Question: I am trying to implement a Reed-Solomon encoder-decoder in Python supporting the decoding of both erasures and errors, and that's driving me crazy.
The implementation currently supports decoding only errors or only erasures, but not both at the same time (even if it's below the theoretical bound of 2*errors+erasures <= (n-k) ).
From Blahut's papers (<URL>, it seems we only need to initialize the error locator polynomial with the erasure locator polynomial to implicitly compute the errata locator polynomial inside Berlekamp-Massey.
This approach partially works for me: when I have 2*errors+erasures < (n-k)/2 it works, but in fact after debugging it only works because BM compute an errors locator polynomial that gets the exact same value as the erasure locator polynomial (because we are below the limit for errors-only correction), and thus it is truncated via galois fields and we end up with the correct value of the erasure locator polynomial (at least that's how I understand it, I may be wrong).
However, when we go above (n-k)/2, for example if n = 20 and k = 11, thus we have (n-k)=9 erased symbols we can correct, if we feed in 5 erasures then BM just goes wrong. If we feed in 4 erasures + 1 error (we are still well below the bound since we have 2*errors+erasures = 2+4 = 6 < 9), the BM still goes wrong.
The exact algorithm of Berlekamp-Massey I implemented can be found in <URL>, and here I attach a copy of the mathematical description:

Now, I have an almost exact reproduction of this mathematical algorithm into a Python code. What I would like is to extend it to support erasures, which I tried by initializing the error locator sigma with the erasure locator:
'''
def _berlekamp_massey(self, s, k=None, erasures_loc=None):
'''Computes and returns the error locator polynomial (sigma) and the
error evaluator polynomial (omega).
If the erasures locator is specified, we will return an errors-and-erasures locator polynomial and an errors-and-erasures evaluator polynomial.
The parameter s is the syndrome polynomial (syndromes encoded in a
generator function) as returned by _syndromes. Don't be confused with
the other s = (n-k)/2
Notes:
The error polynomial:
E(x) = E_0 + E_1 x + ... + E_(n-1) x^(n-1)
j_1, j_2, ..., j_s are the error positions. (There are at most s
errors)
Error location X_i is defined: X_i = a^(j_i)
that is, the power of a corresponding to the error location
Error magnitude Y_i is defined: E_(j_i)
that is, the coefficient in the error polynomial at position j_i
Error locator polynomial:
sigma(z) = Product( 1 - X_i * z, i=1..s )
roots are the reciprocals of the error locations
( 1/X_1, 1/X_2, ...)
Error evaluator polynomial omega(z) is here computed at the same time as sigma, but it can also be constructed afterwards using the syndrome and sigma (see _find_error_evaluator() method).
'''
# For errors-and-erasures decoding, see: Blahut, Richard E. "Transform techniques for error control codes." IBM Journal of Research and development 23.3 (1979): 299-315. http://citeseerx.ist.psu.edu/viewdoc/download?doi=10.1.1.92.600&rep=rep1&type=pdf and also a MatLab implementation here: http://www.mathworks.com/matlabcentral/fileexchange/23567-reed-solomon-errors-and-erasures-decoder/content//RS_E_E_DEC.m
# also see: Blahut, Richard E. "A universal Reed-Solomon decoder." IBM Journal of Research and Development 28.2 (1984): 150-158. http://citeseerx.ist.psu.edu/viewdoc/download?doi=10.1.1.84.2084&rep=rep1&type=pdf
# or alternatively see the reference book by Blahut: Blahut, Richard E. Theory and practice of error control codes. Addison-Wesley, 1983.
# and another good alternative book with concrete programming examples: Jiang, Yuan. A practical guide to error-control coding using Matlab. Artech House, 2010.
n = self.n
if not k: k = self.k
# Initialize:
if erasures_loc:
sigma = [ Polynomial(erasures_loc.coefficients) ] # copy erasures_loc by creating a new Polynomial
B = [ Polynomial(erasures_loc.coefficients) ]
else:
sigma = [ Polynomial([GF256int(1)]) ] # error locator polynomial. Also called Lambda in other notations.
B = [ Polynomial([GF256int(1)]) ] # this is the error locator support/secondary polynomial, which is a funky way to say that it's just a temporary variable that will help us construct sigma, the error locator polynomial
omega = [ Polynomial([GF256int(1)]) ] # error evaluator polynomial. We don't need to initialize it with erasures_loc, it will still work, because Delta is computed using sigma, which itself is correctly initialized with erasures if needed.
A = [ Polynomial([GF256int(0)]) ] # this is the error evaluator support/secondary polynomial, to help us construct omega
L = [ 0 ] # necessary variable to check bounds (to avoid wrongly eliminating the higher order terms). For more infos, see https://www.cs.duke.edu/courses/spring11/cps296.3/decoding_rs.pdf
M = [ 0 ] # optional variable to check bounds (so that we do not mistakenly overwrite the higher order terms). This is not necessary, it's only an additional safe check. For more infos, see the presentation decoding_rs.pdf by Andrew Brown in the doc folder.
# Polynomial constants:
ONE = Polynomial(z0=GF256int(1))
ZERO = Polynomial(z0=GF256int(0))
Z = Polynomial(z1=GF256int(1)) # used to shift polynomials, simply multiply your poly * Z to shift
s2 = ONE + s
# Iteratively compute the polynomials 2s times. The last ones will be
# correct
for l in xrange(0, n-k):
K = l+1
# Goal for each iteration: Compute sigma[K] and omega[K] such that
# (1 + s)*sigma[l] == omega[l] in mod z^(K)
# For this particular loop iteration, we have sigma[l] and omega[l],
# and are computing sigma[K] and omega[K]
# First find Delta, the non-zero coefficient of z^(K) in
# (1 + s) * sigma[l]
# This delta is valid for l (this iteration) only
Delta = ( s2 * sigma[l] ).get_coefficient(l+1) # Delta is also known as the Discrepancy, and is always a scalar (not a polynomial).
# Make it a polynomial of degree 0, just for ease of computation with polynomials sigma and omega.
Delta = Polynomial(x0=Delta)
# Can now compute sigma[K] and omega[K] from
# sigma[l], omega[l], B[l], A[l], and Delta
sigma.append( sigma[l] - Delta * Z * B[l] )
omega.append( omega[l] - Delta * Z * A[l] )
# Now compute the next B and A
# There are two ways to do this
# This is based on a messy case analysis on the degrees of the four polynomials sigma, omega, A and B in order to minimize the degrees of A and B. For more infos, see https://www.cs.duke.edu/courses/spring10/cps296.3/decoding_rs_scribe.pdf
# In fact it ensures that the degree of the final polynomials aren't too large.
if Delta == ZERO or 2*L[l] > K or (2*L[l] == K and M[l] == 0):
# Rule A
B.append( Z * B[l] )
A.append( Z * A[l] )
L.append( L[l] )
M.append( M[l] )
elif (Delta != ZERO and 2*L[l] < K) or (2*L[l] == K and M[l] != 0):
# Rule B
B.append( sigma[l] // Delta )
A.append( omega[l] // Delta )
L.append( K - L[l] )
M.append( 1 - M[l] )
else:
raise Exception("Code shouldn't have gotten here")
return sigma[-1], omega[-1]
'''
Polynomial and GF256int are generic implementation of, respectively, polynomials and galois fields over 2^8. These classes are unit tested and they are, normally, bug proof. Same goes for the rest of the encoding/decoding methods for Reed-Solomon such as Forney and Chien search. The full code with a quick test case for the issue I am talking here can be found here: <URL>
Here's an example output:
'''
Encoded message:
hello worldjjixI'>
-------
Erasures decoding:
Erasure locator: 189x^5 + 88x^4 + 222x^3 + 33x^2 + 251x + 1
Syndrome: 149x^9 + 113x^8 + 29x^7 + 231x^6 + 210x^5 + 150x^4 + 192x^3 + 11x^2 + 41x
Sigma: 189x^5 + 88x^4 + 222x^3 + 33x^2 + 251x + 1
Symbols positions that were corrected: [19, 18, 17, 16, 15]
('Decoded message: ', 'hello world', 'IjjixAa'>')
Correctly decoded: True
-------
Errors+Erasures decoding for the message with only erasures:
Erasure locator: 189x^5 + 88x^4 + 222x^3 + 33x^2 + 251x + 1
Syndrome: 149x^9 + 113x^8 + 29x^7 + 231x^6 + 210x^5 + 150x^4 + 192x^3 + 11x^2 + 41x
Sigma: 101x^10 + 139x^9 + 5x^8 + 14x^7 + 180x^6 + 148x^5 + 126x^4 + 135x^3 + 68x^2 + 155x + 1
Symbols positions that were corrected: [187, 141, 90, 19, 18, 17, 16, 15]
('Decoded message: ', 'o.PaaeyO> world', 'IjjixAa'>')
Correctly decoded: False
-------
Errors+Erasures decoding for the message with erasures and one error:
Erasure locator: 77x^4 + 96x^3 + 6x^2 + 206x + 1
Syndrome: 49x^9 + 107x^8 + x^7 + 109x^6 + 236x^5 + 15x^4 + 8x^3 + 133x^2 + 243x
Sigma: 38x^9 + 98x^8 + 239x^7 + 85x^6 + 32x^5 + 168x^4 + 92x^3 + 225x^2 + 22x + 1
Symbols positions that were corrected: [19, 18, 17, 16]
('Decoded message: ', "Ua'IA world", 'IjjixAa'>')
Correctly decoded: False
'''
Here, the erasure decoding is always correct since it doesn't use BM at all to compute the erasure locator. Normally, the other two test cases should output the same sigma, but they simply don't.
The fact that the problem comes from BM is blatant here when you compare the first two test cases: the syndrome and the erasure locator are the same, but the resulting sigma is totally different (in the second test, BM is used, while in the first test case with erasures only BM is not called).
Thank you very much for any help or any idea on how I could debug this out. Note that your answers can be mathematical or code, but please explain what has gone wrong with my approach.
still didn't find how to correctly implement an errata BM decoder (see my answer below). The bounty is offered to anyone who can fix the issue (or at least guide me to the solution).
silly me, sorry, I just re-read the schema and found that I missed the change in the assignment 'L = r - L - erasures_count'... I have updated the code to fix that and re-accepted my answer.
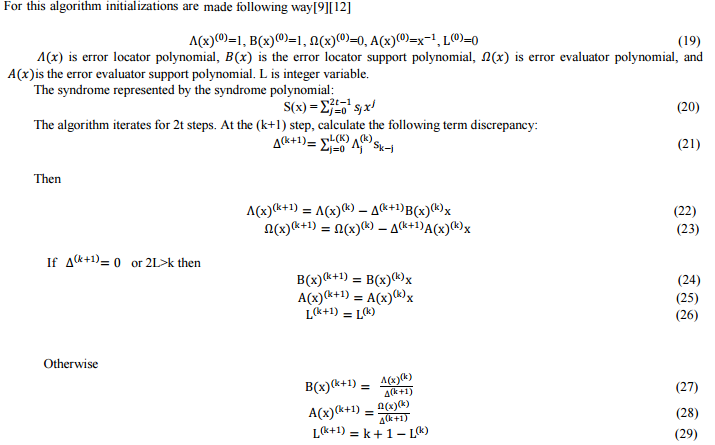
Answer: After reading lots and lots of research papers and books, the only place where I have found the answer is in the book (<URL>:
> "Algebraic codes for data transmission", Blahut, Richard E., 2003, Cambridge university press.
Here are some extracts of this book, which details is the exact (except for the matricial/vectorized representation of polynomial operations) description of the Berlekamp-Massey algorithm I implemented:

And here is the errata (errors-and-erasures) Berlekamp-Massey algorithm for Reed-Solomon:

As you can see -- contrary to the usual description that you only -- you also need to skip the first v iterations, where v is the number of erasures. Note that it's not equivalent to skipping the last v iterations: , because r (the iteration counter, K in my implementation) is used not only to count iterations but also to generate the correct discrepancy factor Delta.
Here is the resulting code with the modifications to support erasures as well as errors up to 'v+2*e <= (n-k)':
'''
def _berlekamp_massey(self, s, k=None, erasures_loc=None, erasures_eval=None, erasures_count=0):
'''Computes and returns the errata (errors+erasures) locator polynomial (sigma) and the
error evaluator polynomial (omega) at the same time.
If the erasures locator is specified, we will return an errors-and-erasures locator polynomial and an errors-and-erasures evaluator polynomial, else it will compute only errors. With erasures in addition to errors, it can simultaneously decode up to v+2e <= (n-k) where v is the number of erasures and e the number of errors.
Mathematically speaking, this is equivalent to a spectral analysis (see Blahut, "Algebraic Codes for Data Transmission", 2003, chapter 7.6 Decoding in Time Domain).
The parameter s is the syndrome polynomial (syndromes encoded in a
generator function) as returned by _syndromes.
Notes:
The error polynomial:
E(x) = E_0 + E_1 x + ... + E_(n-1) x^(n-1)
j_1, j_2, ..., j_s are the error positions. (There are at most s
errors)
Error location X_i is defined: X_i = a^(j_i)
that is, the power of a (alpha) corresponding to the error location
Error magnitude Y_i is defined: E_(j_i)
that is, the coefficient in the error polynomial at position j_i
Error locator polynomial:
sigma(z) = Product( 1 - X_i * z, i=1..s )
roots are the reciprocals of the error locations
( 1/X_1, 1/X_2, ...)
Error evaluator polynomial omega(z) is here computed at the same time as sigma, but it can also be constructed afterwards using the syndrome and sigma (see _find_error_evaluator() method).
It can be seen that the algorithm tries to iteratively solve for the error locator polynomial by
solving one equation after another and updating the error locator polynomial. If it turns out that it
cannot solve the equation at some step, then it computes the error and weights it by the last
non-zero discriminant found, and delays the weighted result to increase the polynomial degree
by 1. Ref: "Reed Solomon Decoder: TMS320C64x Implementation" by Jagadeesh Sankaran, December 2000, Application Report SPRA686
The best paper I found describing the BM algorithm for errata (errors-and-erasures) evaluator computation is in "Algebraic Codes for Data Transmission", Richard E. Blahut, 2003.
'''
# For errors-and-erasures decoding, see: "Algebraic Codes for Data Transmission", Richard E. Blahut, 2003 and (but it's less complete): Blahut, Richard E. "Transform techniques for error control codes." IBM Journal of Research and development 23.3 (1979): 299-315. http://citeseerx.ist.psu.edu/viewdoc/download?doi=10.1.1.92.600&rep=rep1&type=pdf and also a MatLab implementation here: http://www.mathworks.com/matlabcentral/fileexchange/23567-reed-solomon-errors-and-erasures-decoder/content//RS_E_E_DEC.m
# also see: Blahut, Richard E. "A universal Reed-Solomon decoder." IBM Journal of Research and Development 28.2 (1984): 150-158. http://citeseerx.ist.psu.edu/viewdoc/download?doi=10.1.1.84.2084&rep=rep1&type=pdf
# and another good alternative book with concrete programming examples: Jiang, Yuan. A practical guide to error-control coding using Matlab. Artech House, 2010.
n = self.n
if not k: k = self.k
# Initialize, depending on if we include erasures or not:
if erasures_loc:
sigma = [ Polynomial(erasures_loc.coefficients) ] # copy erasures_loc by creating a new Polynomial, so that we initialize the errata locator polynomial with the erasures locator polynomial.
B = [ Polynomial(erasures_loc.coefficients) ]
omega = [ Polynomial(erasures_eval.coefficients) ] # to compute omega (the evaluator polynomial) at the same time, we also need to initialize it with the partial erasures evaluator polynomial
A = [ Polynomial(erasures_eval.coefficients) ] # TODO: fix the initial value of the evaluator support polynomial, because currently the final omega is not correct (it contains higher order terms that should be removed by the end of BM)
else:
sigma = [ Polynomial([GF256int(1)]) ] # error locator polynomial. Also called Lambda in other notations.
B = [ Polynomial([GF256int(1)]) ] # this is the error locator support/secondary polynomial, which is a funky way to say that it's just a temporary variable that will help us construct sigma, the error locator polynomial
omega = [ Polynomial([GF256int(1)]) ] # error evaluator polynomial. We don't need to initialize it with erasures_loc, it will still work, because Delta is computed using sigma, which itself is correctly initialized with erasures if needed.
A = [ Polynomial([GF256int(0)]) ] # this is the error evaluator support/secondary polynomial, to help us construct omega
L = [ 0 ] # update flag: necessary variable to check when updating is necessary and to check bounds (to avoid wrongly eliminating the higher order terms). For more infos, see https://www.cs.duke.edu/courses/spring11/cps296.3/decoding_rs.pdf
M = [ 0 ] # optional variable to check bounds (so that we do not mistakenly overwrite the higher order terms). This is not necessary, it's only an additional safe check. For more infos, see the presentation decoding_rs.pdf by Andrew Brown in the doc folder.
# Fix the syndrome shifting: when computing the syndrome, some implementations may prepend a 0 coefficient for the lowest degree term (the constant). This is a case of syndrome shifting, thus the syndrome will be bigger than the number of ecc symbols (I don't know what purpose serves this shifting). If that's the case, then we need to account for the syndrome shifting when we use the syndrome such as inside BM, by skipping those prepended coefficients.
# Another way to detect the shifting is to detect the 0 coefficients: by definition, a syndrome does not contain any 0 coefficient (except if there are no errors/erasures, in this case they are all 0). This however doesn't work with the modified Forney syndrome (that we do not use in this lib but it may be implemented in the future), which set to 0 the coefficients corresponding to erasures, leaving only the coefficients corresponding to errors.
synd_shift = 0
if len(s) > (n-k): synd_shift = len(s) - (n-k)
# Polynomial constants:
ONE = Polynomial(z0=GF256int(1))
ZERO = Polynomial(z0=GF256int(0))
Z = Polynomial(z1=GF256int(1)) # used to shift polynomials, simply multiply your poly * Z to shift
# Precaching
s2 = ONE + s
# Iteratively compute the polynomials n-k-erasures_count times. The last ones will be correct (since the algorithm refines the error/errata locator polynomial iteratively depending on the discrepancy, which is kind of a difference-from-correctness measure).
for l in xrange(0, n-k-erasures_count): # skip the first erasures_count iterations because we already computed the partial errata locator polynomial (by initializing with the erasures locator polynomial)
K = erasures_count+l+synd_shift # skip the FIRST erasures_count iterations (not the last iterations, that's very important!)
# Goal for each iteration: Compute sigma[l+1] and omega[l+1] such that
# (1 + s)*sigma[l] == omega[l] in mod z^(K)
# For this particular loop iteration, we have sigma[l] and omega[l],
# and are computing sigma[l+1] and omega[l+1]
# First find Delta, the non-zero coefficient of z^(K) in
# (1 + s) * sigma[l]
# Note that adding 1 to the syndrome s is not really necessary, you can do as well without.
# This delta is valid for l (this iteration) only
Delta = ( s2 * sigma[l] ).get_coefficient(K) # Delta is also known as the Discrepancy, and is always a scalar (not a polynomial).
# Make it a polynomial of degree 0, just for ease of computation with polynomials sigma and omega.
Delta = Polynomial(x0=Delta)
# Can now compute sigma[l+1] and omega[l+1] from
# sigma[l], omega[l], B[l], A[l], and Delta
sigma.append( sigma[l] - Delta * Z * B[l] )
omega.append( omega[l] - Delta * Z * A[l] )
# Now compute the next support polynomials B and A
# There are two ways to do this
# This is based on a messy case analysis on the degrees of the four polynomials sigma, omega, A and B in order to minimize the degrees of A and B. For more infos, see https://www.cs.duke.edu/courses/spring10/cps296.3/decoding_rs_scribe.pdf
# In fact it ensures that the degree of the final polynomials aren't too large.
if Delta == ZERO or 2*L[l] > K+erasures_count or (2*L[l] == K+erasures_count and M[l] == 0):
#if Delta == ZERO or len(sigma[l+1]) <= len(sigma[l]): # another way to compute when to update, and it doesn't require to maintain the update flag L
# Rule A
B.append( Z * B[l] )
A.append( Z * A[l] )
L.append( L[l] )
M.append( M[l] )
elif (Delta != ZERO and 2*L[l] < K+erasures_count) or (2*L[l] == K+erasures_count and M[l] != 0):
# elif Delta != ZERO and len(sigma[l+1]) > len(sigma[l]): # another way to compute when to update, and it doesn't require to maintain the update flag L
# Rule B
B.append( sigma[l] // Delta )
A.append( omega[l] // Delta )
L.append( K - L[l] ) # the update flag L is tricky: in Blahut's schema, it's mandatory to use 'L = K - L - erasures_count' (and indeed in a previous draft of this function, if you forgot to do '- erasures_count' it would lead to correcting only 2*(errors+erasures) <= (n-k) instead of 2*errors+erasures <= (n-k)), but in this latest draft, this will lead to a wrong decoding in some cases where it should correctly decode! Thus you should try with and without '- erasures_count' to update L on your own implementation and see which one works OK without producing wrong decoding failures.
M.append( 1 - M[l] )
else:
raise Exception("Code shouldn't have gotten here")
# Hack to fix the simultaneous computation of omega, the errata evaluator polynomial: because A (the errata evaluator support polynomial) is not correctly initialized (I could not find any info in academic papers). So at the end, we get the correct errata evaluator polynomial omega + some higher order terms that should not be present, but since we know that sigma is always correct and the maximum degree should be the same as omega, we can fix omega by truncating too high order terms.
if omega[-1].degree > sigma[-1].degree: omega[-1] = Polynomial(omega[-1].coefficients[-(sigma[-1].degree+1):])
# Return the last result of the iterations (since BM compute iteratively, the last iteration being correct - it may already be before, but we're not sure)
return sigma[-1], omega[-1]
def _find_erasures_locator(self, erasures_pos):
'''Compute the erasures locator polynomial from the erasures positions (the positions must be relative to the x coefficient, eg: "hello worldxxxxxxxxx" is tampered to "h_ll_ worldxxxxxxxxx" with xxxxxxxxx being the ecc of length n-k=9, here the string positions are [1, 4], but the coefficients are reversed since the ecc characters are placed as the first coefficients of the polynomial, thus the coefficients of the erased characters are n-1 - [1, 4] = [18, 15] = erasures_loc to be specified as an argument.'''
# See: http://ocw.usu.edu/Electrical_and_Computer_Engineering/Error_Control_Coding/lecture7.pdf and Blahut, Richard E. "Transform techniques for error control codes." IBM Journal of Research and development 23.3 (1979): 299-315. http://citeseerx.ist.psu.edu/viewdoc/download?doi=10.1.1.92.600&rep=rep1&type=pdf and also a MatLab implementation here: http://www.mathworks.com/matlabcentral/fileexchange/23567-reed-solomon-errors-and-erasures-decoder/content//RS_E_E_DEC.m
erasures_loc = Polynomial([GF256int(1)]) # just to init because we will multiply, so it must be 1 so that the multiplication starts correctly without nulling any term
# erasures_loc is very simple to compute: erasures_loc = prod(1 - x*alpha[j]**i) for i in erasures_pos and where alpha is the alpha chosen to evaluate polynomials (here in this library it's gf(3)). To generate c*x where c is a constant, we simply generate a Polynomial([c, 0]) where 0 is the constant and c is positionned to be the coefficient for x^1. See https://en.wikipedia.org/wiki/Forney_algorithm#Erasures
for i in erasures_pos:
erasures_loc = erasures_loc * (Polynomial([GF256int(1)]) - Polynomial([GF256int(self.generator)**i, 0]))
return erasures_loc
'''
: Sigma, Omega, A, B, L and M are all lists of polynomials (so we keep the whole history of all intermediate polynomials we computed on each iteration). This can of course be optimized because we only really need 'Sigma[l]', 'Sigma[l-1]', 'Omega[l]', 'Omega[l-1]', 'A[l]', 'B[l]', 'L[l]' and 'M[l]' (so it's just Sigma and Omega that needs to keep the previous iteration in memory, the other variables don't need).
: the update flag L is tricky: in some implementations, doing just like in the Blahut's schema will lead to wrong failures when decoding. In my past implementation, it was mandatory to use 'L = K - L - erasures_count' to correctly decode both errors-and-erasures up to the Singleton bound, but in my latest implementation, I had to use 'L = K - L' (even when there are erasures) to avoid wrong decoding failures. You should just try both on your own implementation and see which one doesn't produce any wrong decoding failures. See below in the issues for more info.
The only issue with this algorithm is that it does not describe how to simultaneously compute Omega, the errors evaluator polynomial (the book describes how to initialize Omega for errors only, but not when decoding errors-and-erasures). I tried several variations and the above works, but not completely: at the end, Omega will include higher order terms that should have been cancelled. Probably Omega or A the errors evaluator support polynomial, is not initialized with the good value.
However, you can fix that by either trimming the Omega polynomial of the too high order terms (since it should have the same degree as Lambda/Sigma):
'''
if omega[-1].degree > sigma[-1].degree: omega[-1] = Polynomial(omega[-1].coefficients[-(sigma[-1].degree+1):])
'''
Or you can totally compute Omega from scratch after BM by using the errata locator Lambda/Sigma, which is always correctly computed:
'''
def _find_error_evaluator(self, synd, sigma, k=None):
'''Compute the error (or erasures if you supply sigma=erasures locator polynomial) evaluator polynomial Omega from the syndrome and the error/erasures/errata locator Sigma. Omega is already computed at the same time as Sigma inside the Berlekamp-Massey implemented above, but in case you modify Sigma, you can recompute Omega afterwards using this method, or just ensure that Omega computed by BM is correct given Sigma (as long as syndrome and sigma are correct, omega will be correct).'''
n = self.n
if not k: k = self.k
# Omega(x) = [ Synd(x) * Error_loc(x) ] mod x^(n-k+1) -- From Blahut, Algebraic codes for data transmission, 2003
return (synd * sigma) % Polynomial([GF256int(1)] + [GF256int(0)] * (n-k+1)) # Note that you should NOT do (1+Synd(x)) as can be seen in some books because this won't work with all primitive generators.
'''
I am looking for a better solution in the <URL>.
I will describe some of the issues I have had and how to fix them:
- - '2*errors + erasures <= (n-k)/2'- '2*(errors+erasures) <= (n-k)''L = i+1 - L - erasures_count''L = i+1 - L'- 'L = K - L''L = K - L - erasures_count''L = K - L''if Delta == ZERO or len(sigma[l+1]) <= len(sigma[l]):''L = K - L - erasures_count'- '2*L[l] > K''2*L[l] > K+erasures_count''+erasures_count'- '2*L[l] > K+erasures_count''2*L[l] >= K+erasures_count''>''>='- '2*errors + erasures <= (n-k-2)''1''n-k+1''0:(n-k)'-